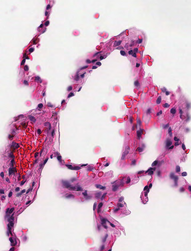
Tumor epithelial tissue: no
Tumor-associated stroma tissue: no
Normal tissue: yes